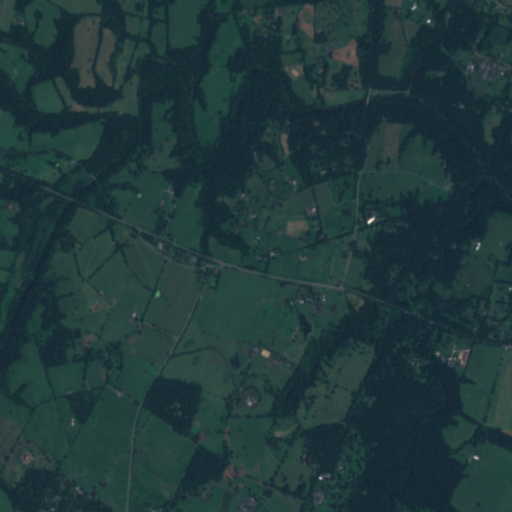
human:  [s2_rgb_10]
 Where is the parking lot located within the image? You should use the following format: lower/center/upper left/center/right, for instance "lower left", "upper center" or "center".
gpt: The parking lot is located in the upper right of the image.
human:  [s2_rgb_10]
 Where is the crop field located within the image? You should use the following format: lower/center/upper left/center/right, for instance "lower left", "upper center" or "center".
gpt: There is no crop field in the image.